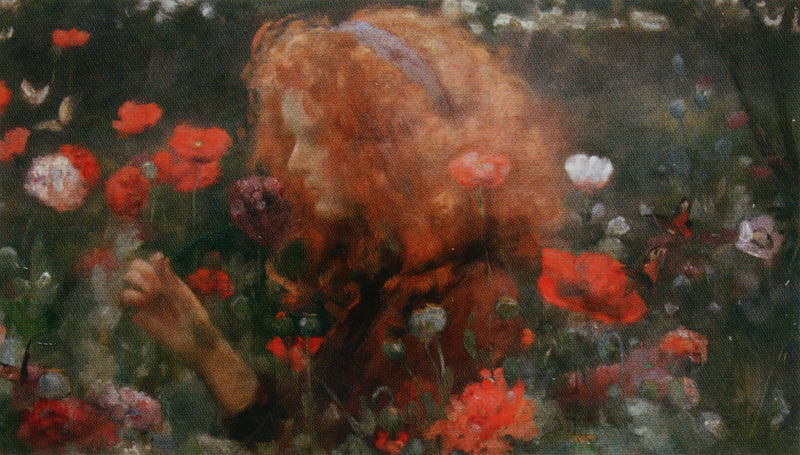
Titel: Mädchen im Mohnfeld
Künstler: Dora Hitz
Standort: Leipzig
Institution: Museum der Bildenden Künste
Schlagwörter: baum, blau, hand, weiß, bäume, frauen, grün, impressionismus, mädchen, sitzen, äste, blume, blumen, frau, haar, kleid, kreide, licht, mund, nase, profil, schwarz, symbol, blüte, blüten, gras, rot, schleier, wiese, malerei, schleife, symbolismus, arm, augen, band, bluse, gesicht, haarschmuck, portrait, porträt, ast, feld, felder, natur, zweige, haare, realismus, kind, haarreif, kinn, lippen, locken, rosa, schulter, wald, wiesse, fliegen, garten, sommer, papier, acker, farbe, lila, idylle, haarband, jugendstil, impressionistisch, realistisch, melancholisch, verträumt, geschlossen, blumenwiese, frühling, unscharf, fotografie, blühen, rothaarig, offen, zweig, jugend, traum, mohn, stengel, bläulich, fühlen, flora, schmetterling, stängel, duft, rote haare, verschwommen, versunken, romantisch, riechen, reflektion, zupfen, schmetterlinge, weich, kitsch, vertieft, klatschmohn, mucha, glücklich, komplementärkontrast, photorealismus, pusteblume, schnuppern, mohnfeld, pfauenauge, pfauenaugen, haaare, mohnblume, duften, haarbannd, kaltwarmkontrast, ohn, rote haare locken, mohnkapsel